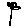
Label: flower